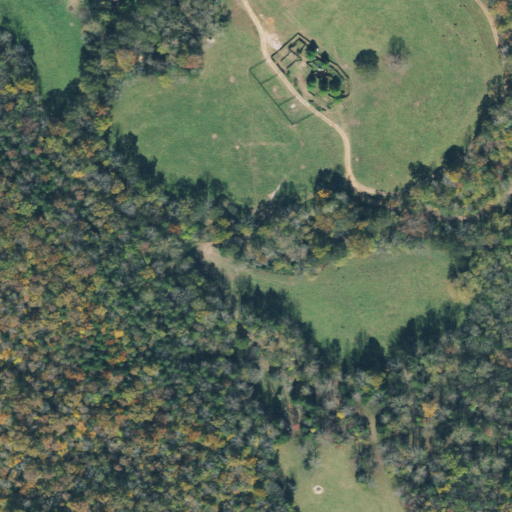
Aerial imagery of valley in Tennessee named Lost Cove containing deciduous forest, pasture, open development, mixed forest, and low intensity development